Question: ## Problem
Hello fellow stackers! I'm new to python viz and would need some helps. Thanks!
I have data that looks similar to following:
| Rank | Class1 | Class2 | Class 3 |
| ---- | ------ | ------ | ------- |
| 1 | 54 | 94 | 24 |
| 2 | 46 | 38 | 23 |
| 3 | 72 | 56 | 47 |
| 4 | 26 | 47 | 34 |
And want to display the histogram that looks as follow:
- 'Rank'- 'ClassX''Class1''Class2'- 'ClassX''Class1''Class2''Class3'
(Sample histogram only, doens't represent the sample data above)

How do I achieve this with Seaborn or Matplotlib?
## What I have tried (unsucessfully..)
'''
plt.hist([df.Rank])
plt.show()
'''
'''
sns.catplot(data=df, x="Class1", kind="count", height=6, aspect=1.8, facecolor=(0.3,0.3,0.3,1))
'''
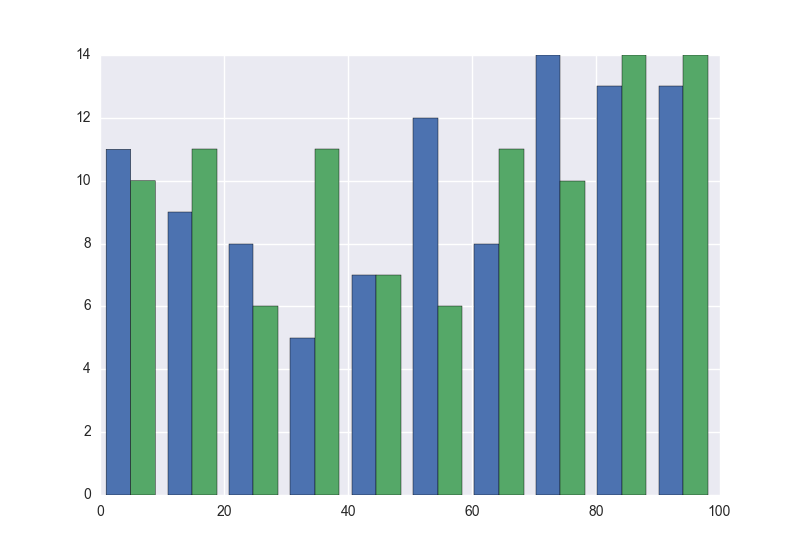
Answer: How about:
'''
df.plot.bar(x='Rank')
'''
Output (with your sample data):
<URL>